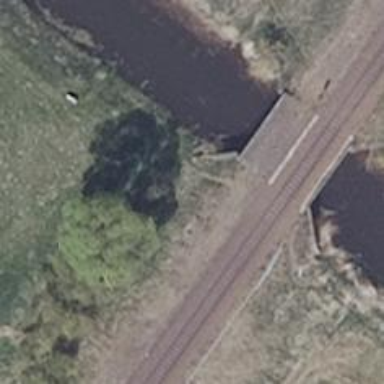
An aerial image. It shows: Bridge over railway line.